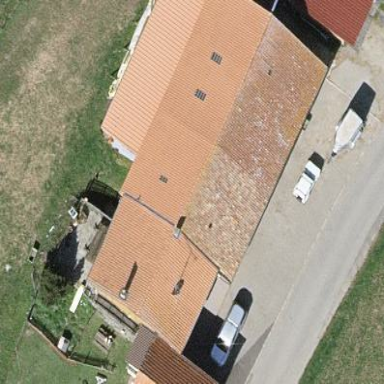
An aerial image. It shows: Farm building.